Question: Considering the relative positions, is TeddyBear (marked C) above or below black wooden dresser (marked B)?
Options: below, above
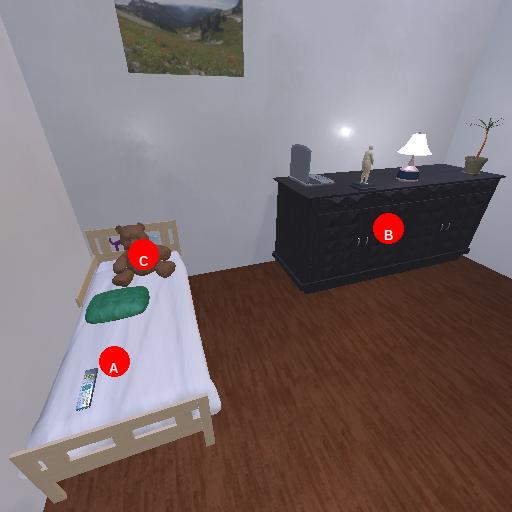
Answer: below